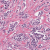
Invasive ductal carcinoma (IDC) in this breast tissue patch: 1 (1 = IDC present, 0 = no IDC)